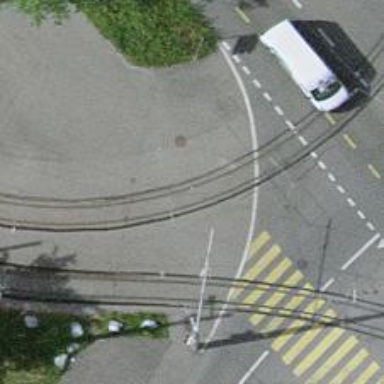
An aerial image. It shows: Tram crossing on the railway.